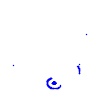
Particle: pion